Question: I have a viewModel and a ko.observableArray given below
'''
users: ko.observableArray([{
name: 'Name1',
email: 'Email1'
},
{
name: 'Name2',
email: 'Email2'
},
{
name: 'Name3',
email: 'Email3'
},
{
name: 'Name4',
email: 'Email4'
},
{
name: 'Name5',
email: 'Email5'
},
{
name: 'Name6',
email: 'Email6'
}
])
'''
};
I want to create a table dynamically using knockout binding from the ko.observableArray 'users'.
The table structure is given below

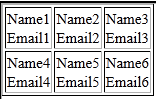
Answer: You can do it by creating a 'ko.computed' like this
'''
viewModel.rows = ko.computed(function () {
var rows = [],
currentRow,
colLength = 3;
for (var i = 0, j = this.users().length; i < j; i++) {
if (i % colLength === 0) {
if (currentRow) {
rows.push(currentRow);
}
currentRow = [];
}
currentRow.push(this.users()[i]);
}
if (currentRow) {
rows.push(currentRow);
}
return rows;
}, viewModel);
'''
Fiddle: <URL>
Additional info: <URL>